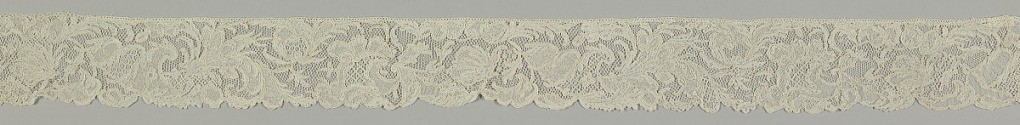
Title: Border
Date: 1700–1750
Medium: linen Technique: needle lace with 6-sided reworked ground
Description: Band with a design of floral sprays arranged and emerging from a cornucopia. Stylized pattern.